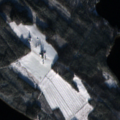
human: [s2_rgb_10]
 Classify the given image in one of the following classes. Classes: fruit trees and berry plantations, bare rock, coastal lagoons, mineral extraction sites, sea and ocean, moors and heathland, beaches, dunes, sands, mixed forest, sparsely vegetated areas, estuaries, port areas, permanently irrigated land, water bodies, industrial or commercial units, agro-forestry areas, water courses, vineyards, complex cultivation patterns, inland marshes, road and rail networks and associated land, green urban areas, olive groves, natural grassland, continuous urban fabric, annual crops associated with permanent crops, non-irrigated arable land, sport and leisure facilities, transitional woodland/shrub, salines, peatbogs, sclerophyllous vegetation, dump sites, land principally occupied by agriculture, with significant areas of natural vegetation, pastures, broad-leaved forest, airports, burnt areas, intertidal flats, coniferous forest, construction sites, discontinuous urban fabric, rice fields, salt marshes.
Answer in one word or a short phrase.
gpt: non-irrigated arable land, coniferous forest, mixed forest, transitional woodland/shrub, water bodies